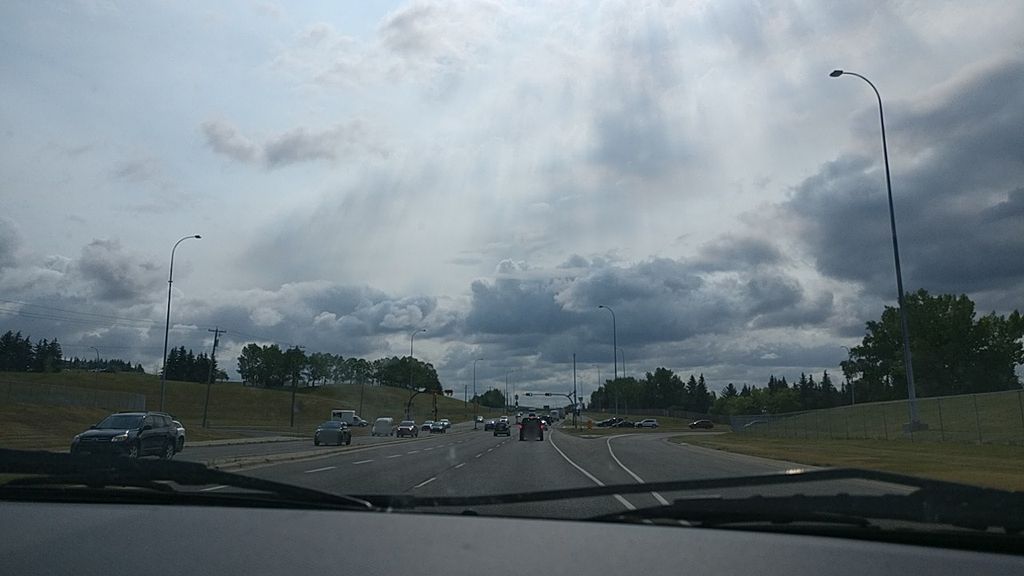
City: calgary